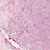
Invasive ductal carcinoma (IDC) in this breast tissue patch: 0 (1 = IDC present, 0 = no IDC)